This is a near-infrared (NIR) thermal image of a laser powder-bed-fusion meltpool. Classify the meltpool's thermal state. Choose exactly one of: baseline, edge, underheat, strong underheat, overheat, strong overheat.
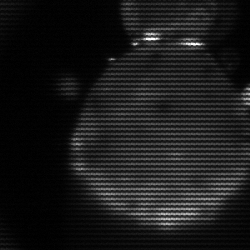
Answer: edge